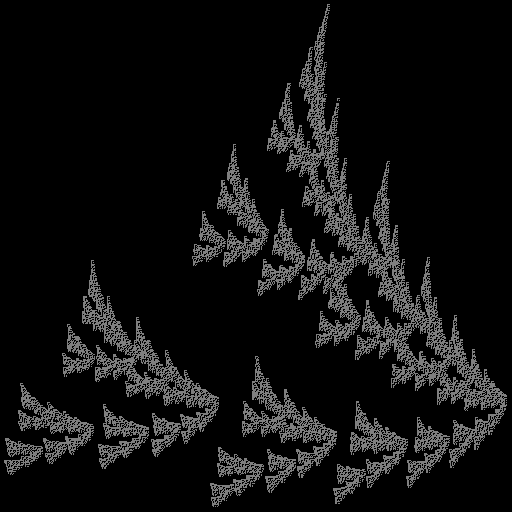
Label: watersprite